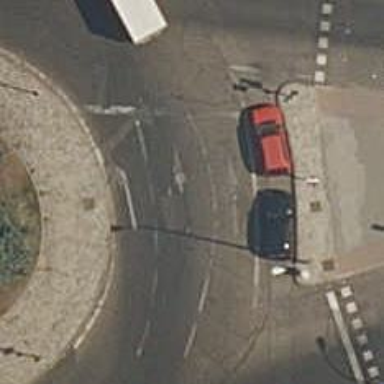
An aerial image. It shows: Residential road with asphalt surface leading to roundabout.